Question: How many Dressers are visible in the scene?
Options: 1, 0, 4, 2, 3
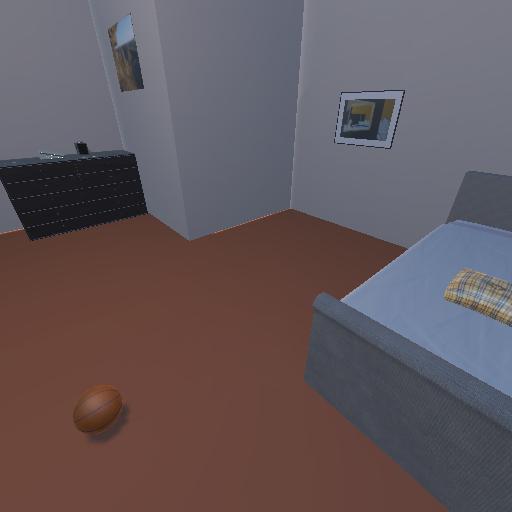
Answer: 1